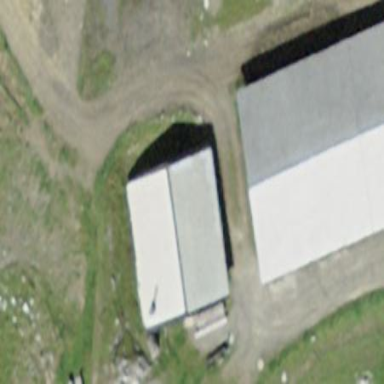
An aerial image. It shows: Building.